Field crop: maize
Growth stage: 1
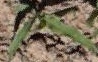
Species: maize